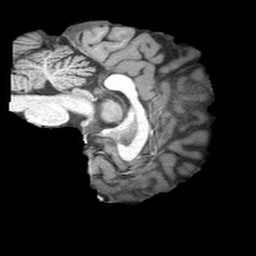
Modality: T1w
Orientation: sagittal
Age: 20
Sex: female